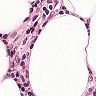
Metastatic tissue present: no